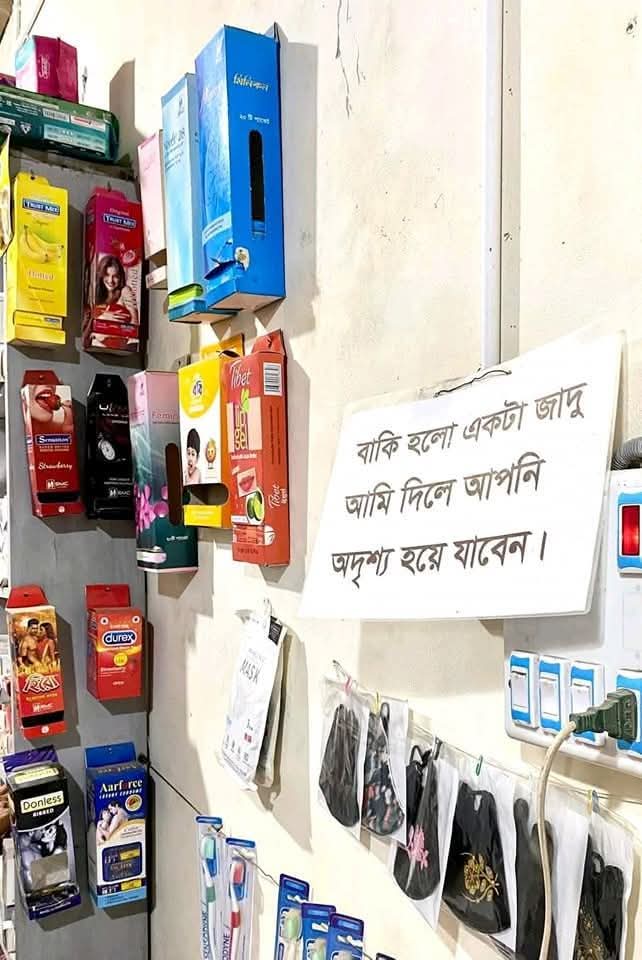
Text: বাকি হলো একটা জাদু আমি দিলে আপনি অদৃশ্য হয়ে যাবেন।
Label: Non Hate